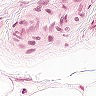
Metastatic tissue present: no